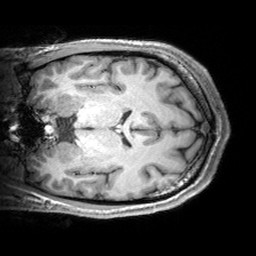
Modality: T1w
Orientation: coronal
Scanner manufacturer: siemens
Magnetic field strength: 3 T
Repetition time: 2.53 s
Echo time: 0.00299 s